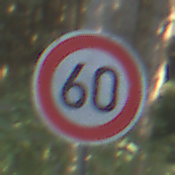
Verkehrszeichen: Geschwindigkeit60
Umgebung: Outdoor, Nature
Tageszeit: MorningAfternoon
Wetter: Clear
Licht: Natural
Jahreszeit: NotSpecified
Kontrast: LowContrast